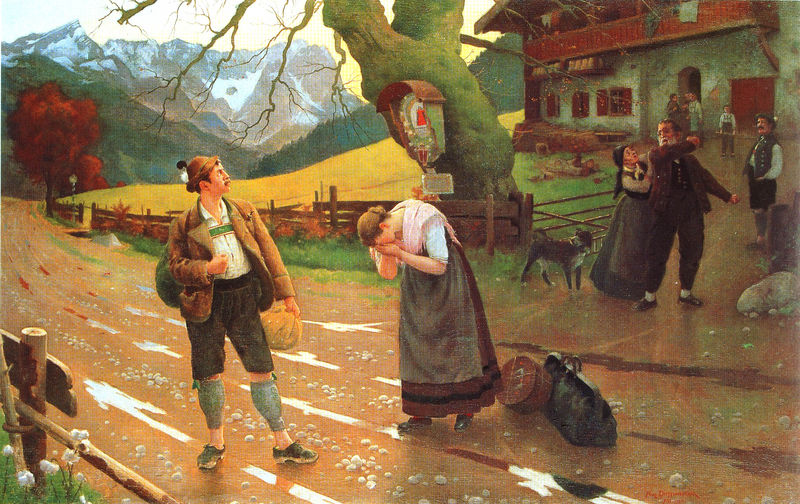
Titel: Verstoßen
Künstler: August Wilhelm Dieffenbacher
Standort: Süddeutschland
Institution: Privatbesitz
Schlagwörter: baum, berg, gemälde, laub, mann, weiß, bäume, frauen, gelb, grün, landschaft, menschen, äste, blume, blumen, braun, bunt, fenster, frau, frisur, grau, holz, hut, hüte, kleid, männer, schwarz, strasse, tür, haus, hund, rot, schnee, tier, weg, wiese, zaun, beige, malerei, bart, hemd, hose, jacke, mensch, stehen, stein, steine, trauer, öl, hügel, nass, stamm, zweige, gatter, pfad, land, haare, eltern, familie, mutter, tochter, vater, gebeugt, wald, bauern, fensterläden, genre, kinder, balkon, magd, süden, moderne, bäuerin, bündel, gepäck, spuren, berge, gebirge, gipfel, dorf, kahl, landstraße, alm, bauernhof, herbst, hof, naiv, türe, zäune, häuschen, karikatur, kopftuch, trennung, bretter, junge, scham, schwanger, weste, bauer, tor, regen, pfützen, strümpfe, schild, alter, bayern, abschied, alpen, wälder, weinen, schilder, streit, schlag, soldat, hutschachtel, schachtel, tasche, tracht, verzweiflung, schläger, schultertuch, leid, reise, wanderer, bauernhaus, trachten, wut, männder, taschen, lederhose, auszug, vertreibung, trauern, schlagen, zorn, buche, sohn, tränen, dirndl, koffer, joppe, knecht, weinend, lederhosen, marterl, reisen, bildstock, holzstapel, prügel, scheunentor, verstossen, verstoßung, wäder, zank, zwist, wegkreuz, weinende, hieb, bauernmalerei, besänftigen, wtf, rauswurf, wf, rauswerfen, rausschmeißen, rausschmiss, wt, etf